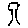
Label: tree